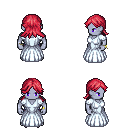
a pixel art fantasy rpg character, male body template, dark elf, purple skin, underdress, magenta pants, ruby red loose hair, bracelets, metal boots, four views (front, back, left, right), 2x2 character sprite sheet, small pixel art, hard edges, no anti-aliasing